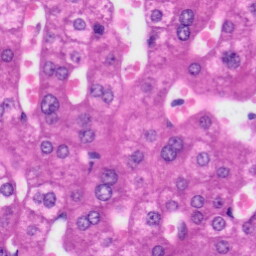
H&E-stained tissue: Liver